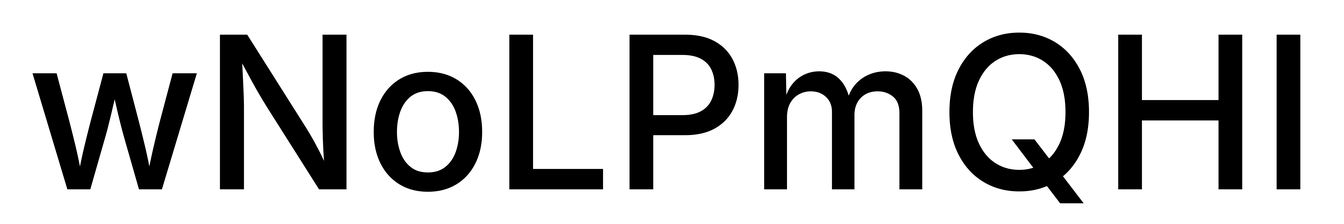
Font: Inter_Medium